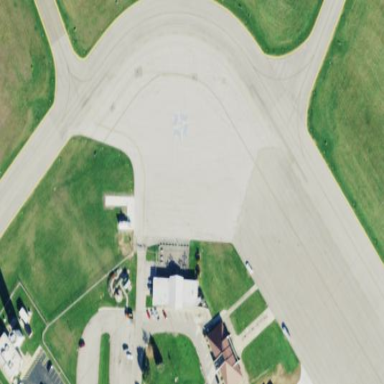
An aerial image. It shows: Apron at the airport.